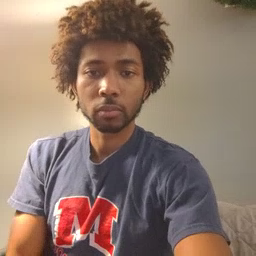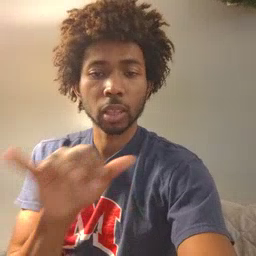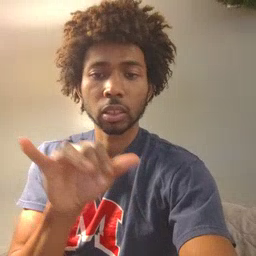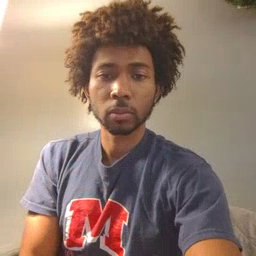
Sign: same